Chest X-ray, AP view. Patient: 33 years old, sex M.
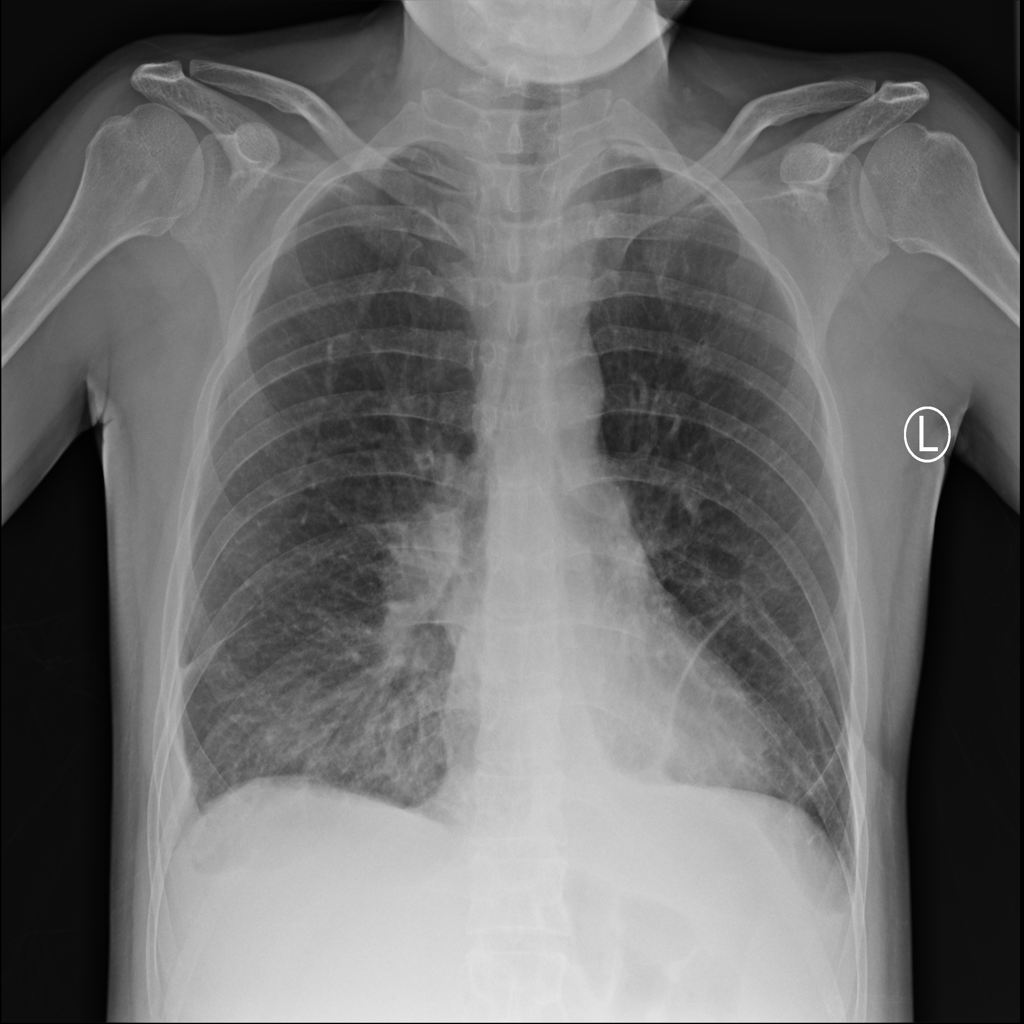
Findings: Consolidation, Infiltration, Mass, Pleural_Thickening